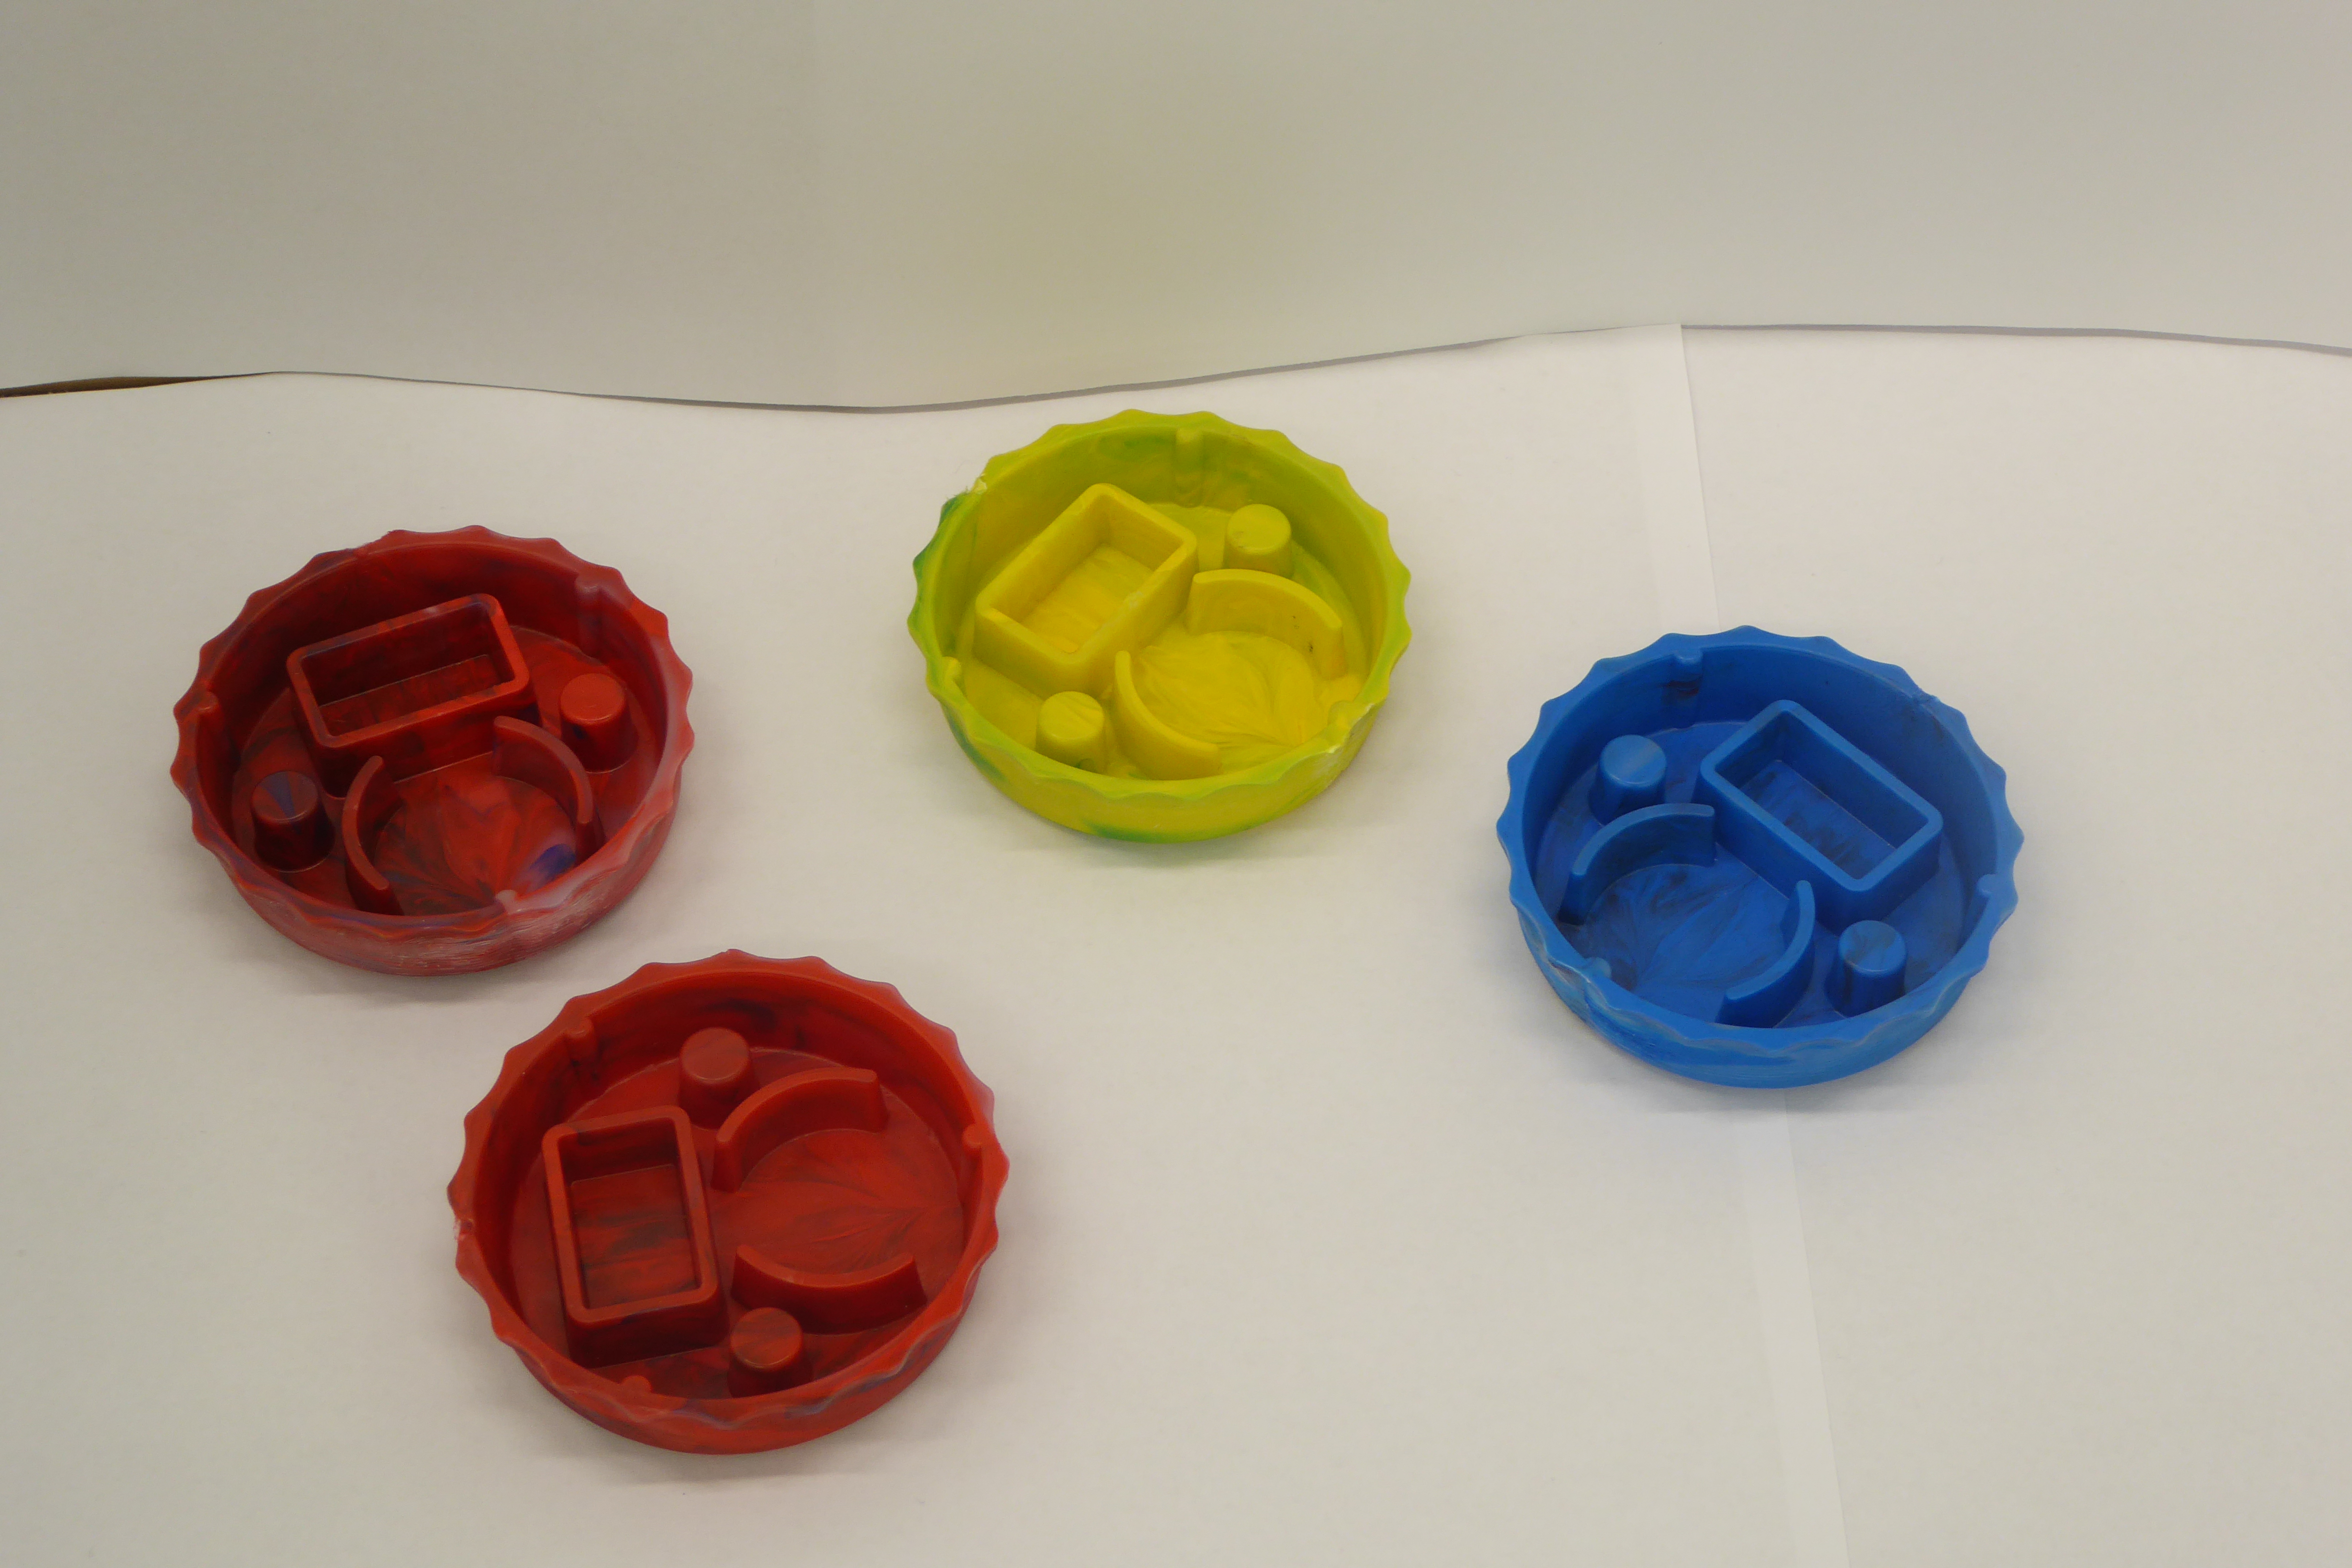
Label: Bottle Opener - Cover